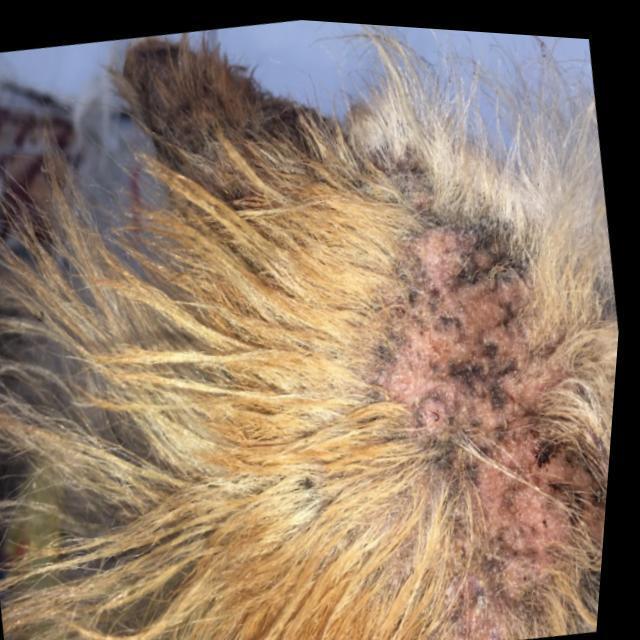
Canine demodicosis (Demodex mange) — caused by Demodex canis mites. Presents with alopecia, follicular papules, pustules, and comedones. Often localized on face and forelimbs.